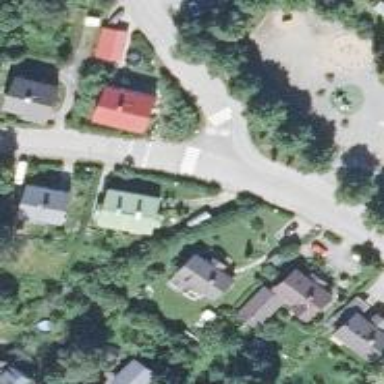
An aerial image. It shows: Footway.